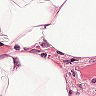
Metastatic tissue present: no